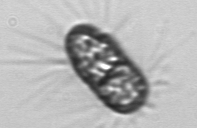
Label: Corethron_hystrix